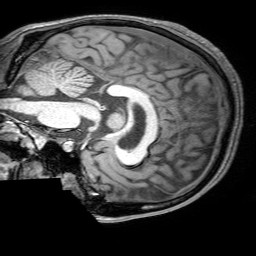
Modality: T1w
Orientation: sagittal
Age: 27
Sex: male
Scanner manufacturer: philips
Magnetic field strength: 3 T